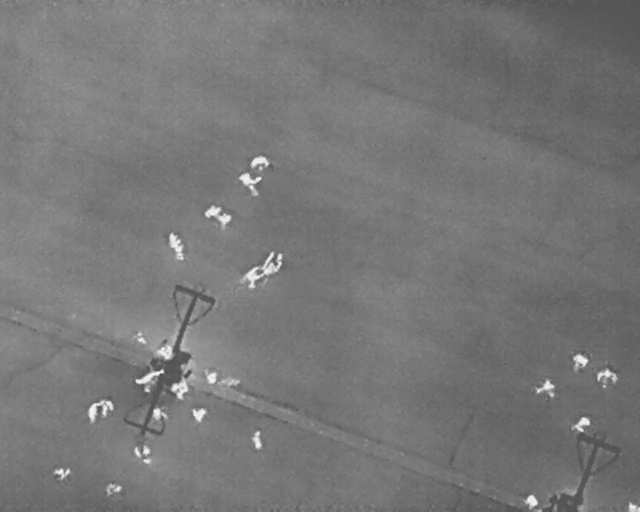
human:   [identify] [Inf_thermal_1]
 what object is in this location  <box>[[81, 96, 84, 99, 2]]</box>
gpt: <ref>1 medium person at the bottom right</ref>

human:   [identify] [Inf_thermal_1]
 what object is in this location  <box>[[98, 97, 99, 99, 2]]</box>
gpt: <ref>1 small person at the bottom right</ref>